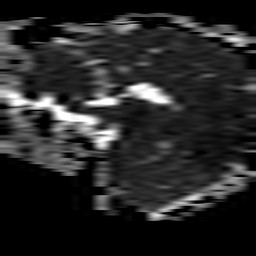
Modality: ADC
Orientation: sagittal
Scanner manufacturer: philips
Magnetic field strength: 3 T
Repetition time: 3.082 s
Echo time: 0.076 s